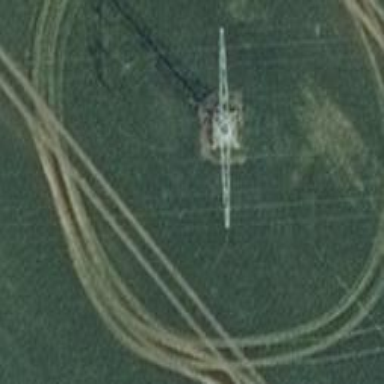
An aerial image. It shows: Power tower.